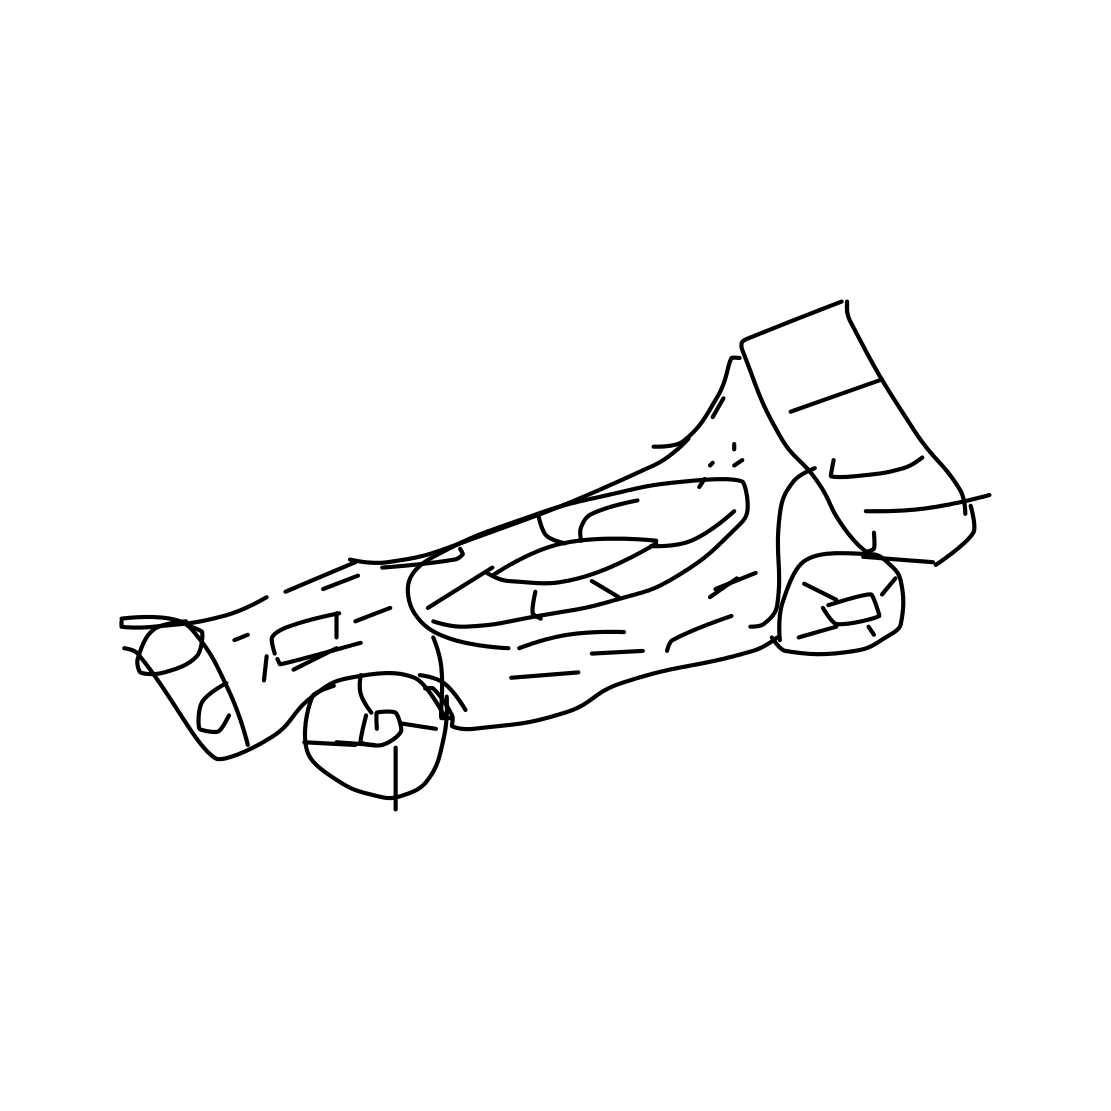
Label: race car